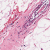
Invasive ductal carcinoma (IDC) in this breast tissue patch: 0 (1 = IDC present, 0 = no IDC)